Field crop: maize
Growth stage: 1
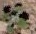
Species: chenopodium